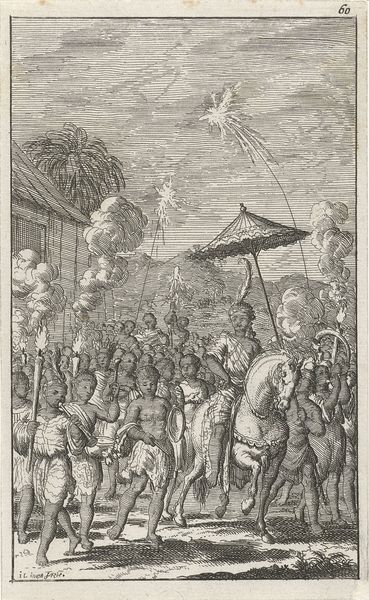
Titel: Bengaalse bruidegom wordt te paard naar bruid geleid
Künstler: Jan Luyken
Standort: Amsterdam
Institution: Rijksmuseum
Schlagwörter: feuer, himmel, schatten, menschen, grau, schirm, sonnenschirm, signatur, hütte, rauch, pferd, reiter, federhut, berge, amerika, palme, neger, flamme, druck, radierung, china, prozession, mohr, indien, fackel, indianer, feuerwerk, eingeborene